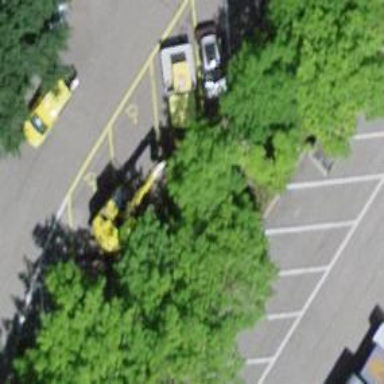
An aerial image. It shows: Charging station.